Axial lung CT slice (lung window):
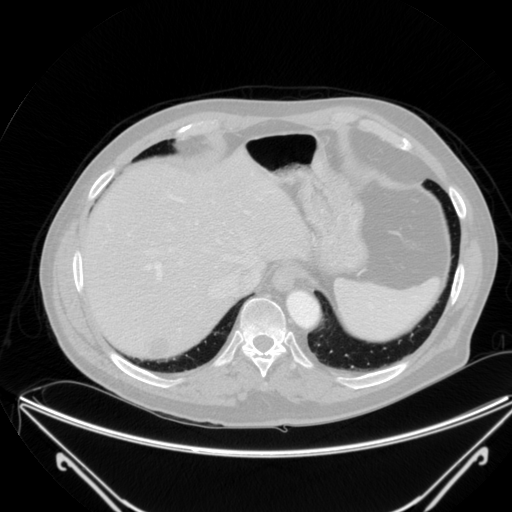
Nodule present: no